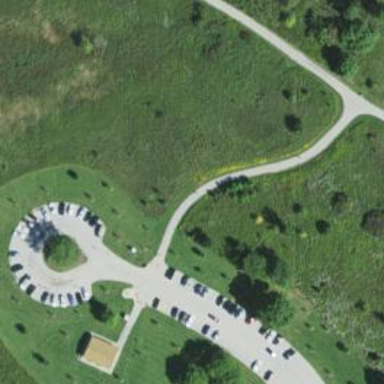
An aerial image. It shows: Asphalt path with excellent trail visibility.